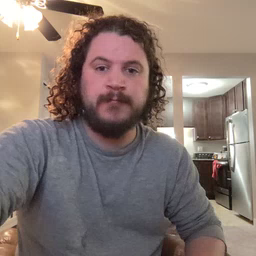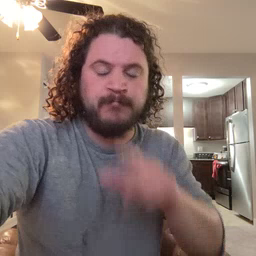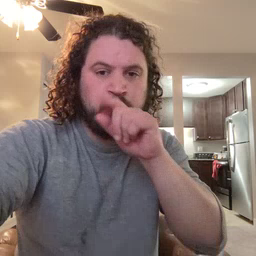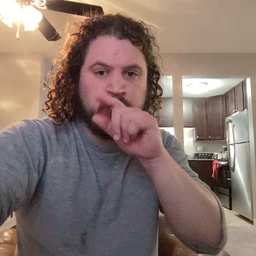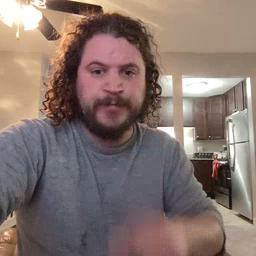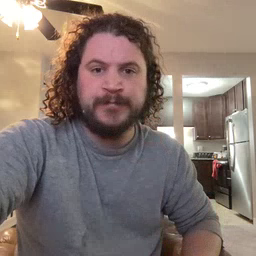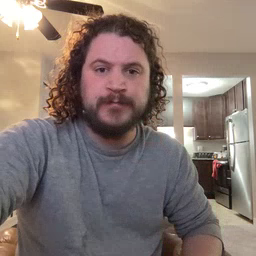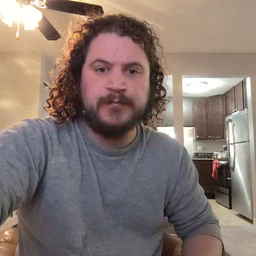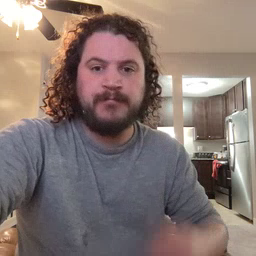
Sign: bird